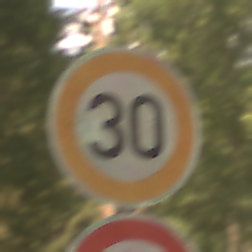
Verkehrszeichen: Geschwindigkeit30
Zusatzzeichen unten: VerbotUeberholenEinspurigeFahrzeuge
Umgebung: Outdoor, Nature
Tageszeit: Midday
Wetter: PartlyCloudy
Licht: Natural
Jahreszeit: NotSpecified
Kontrast: LowContrast